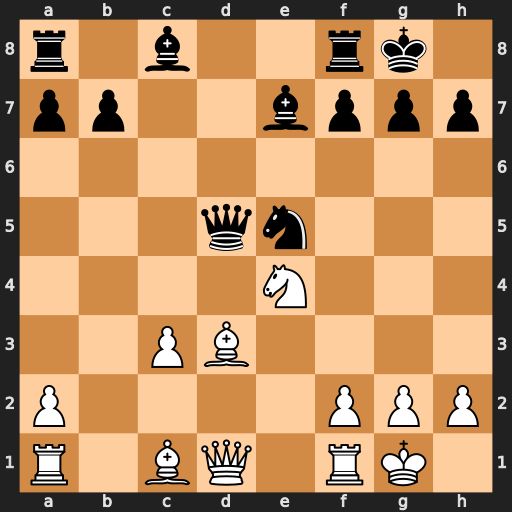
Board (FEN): r1b2rk1/pp2bppp/8/3qn3/4N3/2PB4/P4PPP/R1BQ1RK1
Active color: w
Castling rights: -
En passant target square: -
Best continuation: Nf6+ Bxf6 Bxh7+ Kxh7 Qxd5